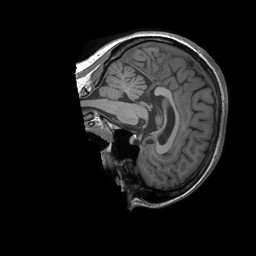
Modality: T1w
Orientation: sagittal
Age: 38
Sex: female